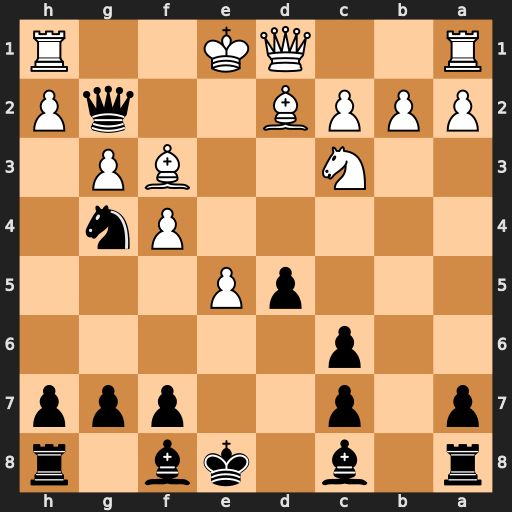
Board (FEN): r1b1kb1r/p1p2ppp/2p5/3pP3/5Pn1/2N2BP1/PPPB2qP/R2QK2R
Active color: b
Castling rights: KQkq
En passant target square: -
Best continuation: Qf2#